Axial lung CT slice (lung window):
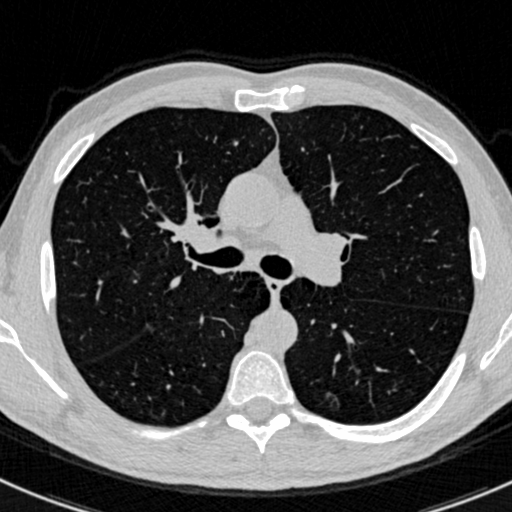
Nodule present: no